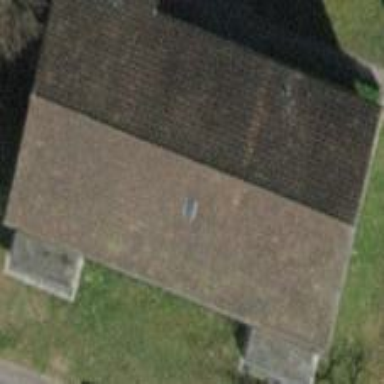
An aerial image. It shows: Pitched roof building.